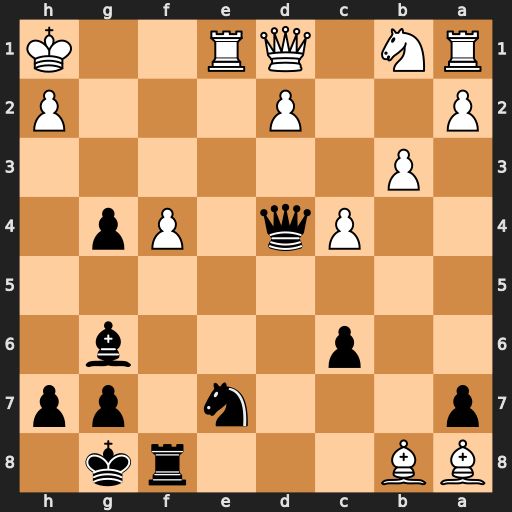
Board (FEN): BB3rk1/p3n1pp/2p3b1/8/2Pq1Pp1/1P6/P2P3P/RN1QR2K
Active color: b
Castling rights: -
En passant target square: -
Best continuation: Be4+ Rxe4 Qxe4+